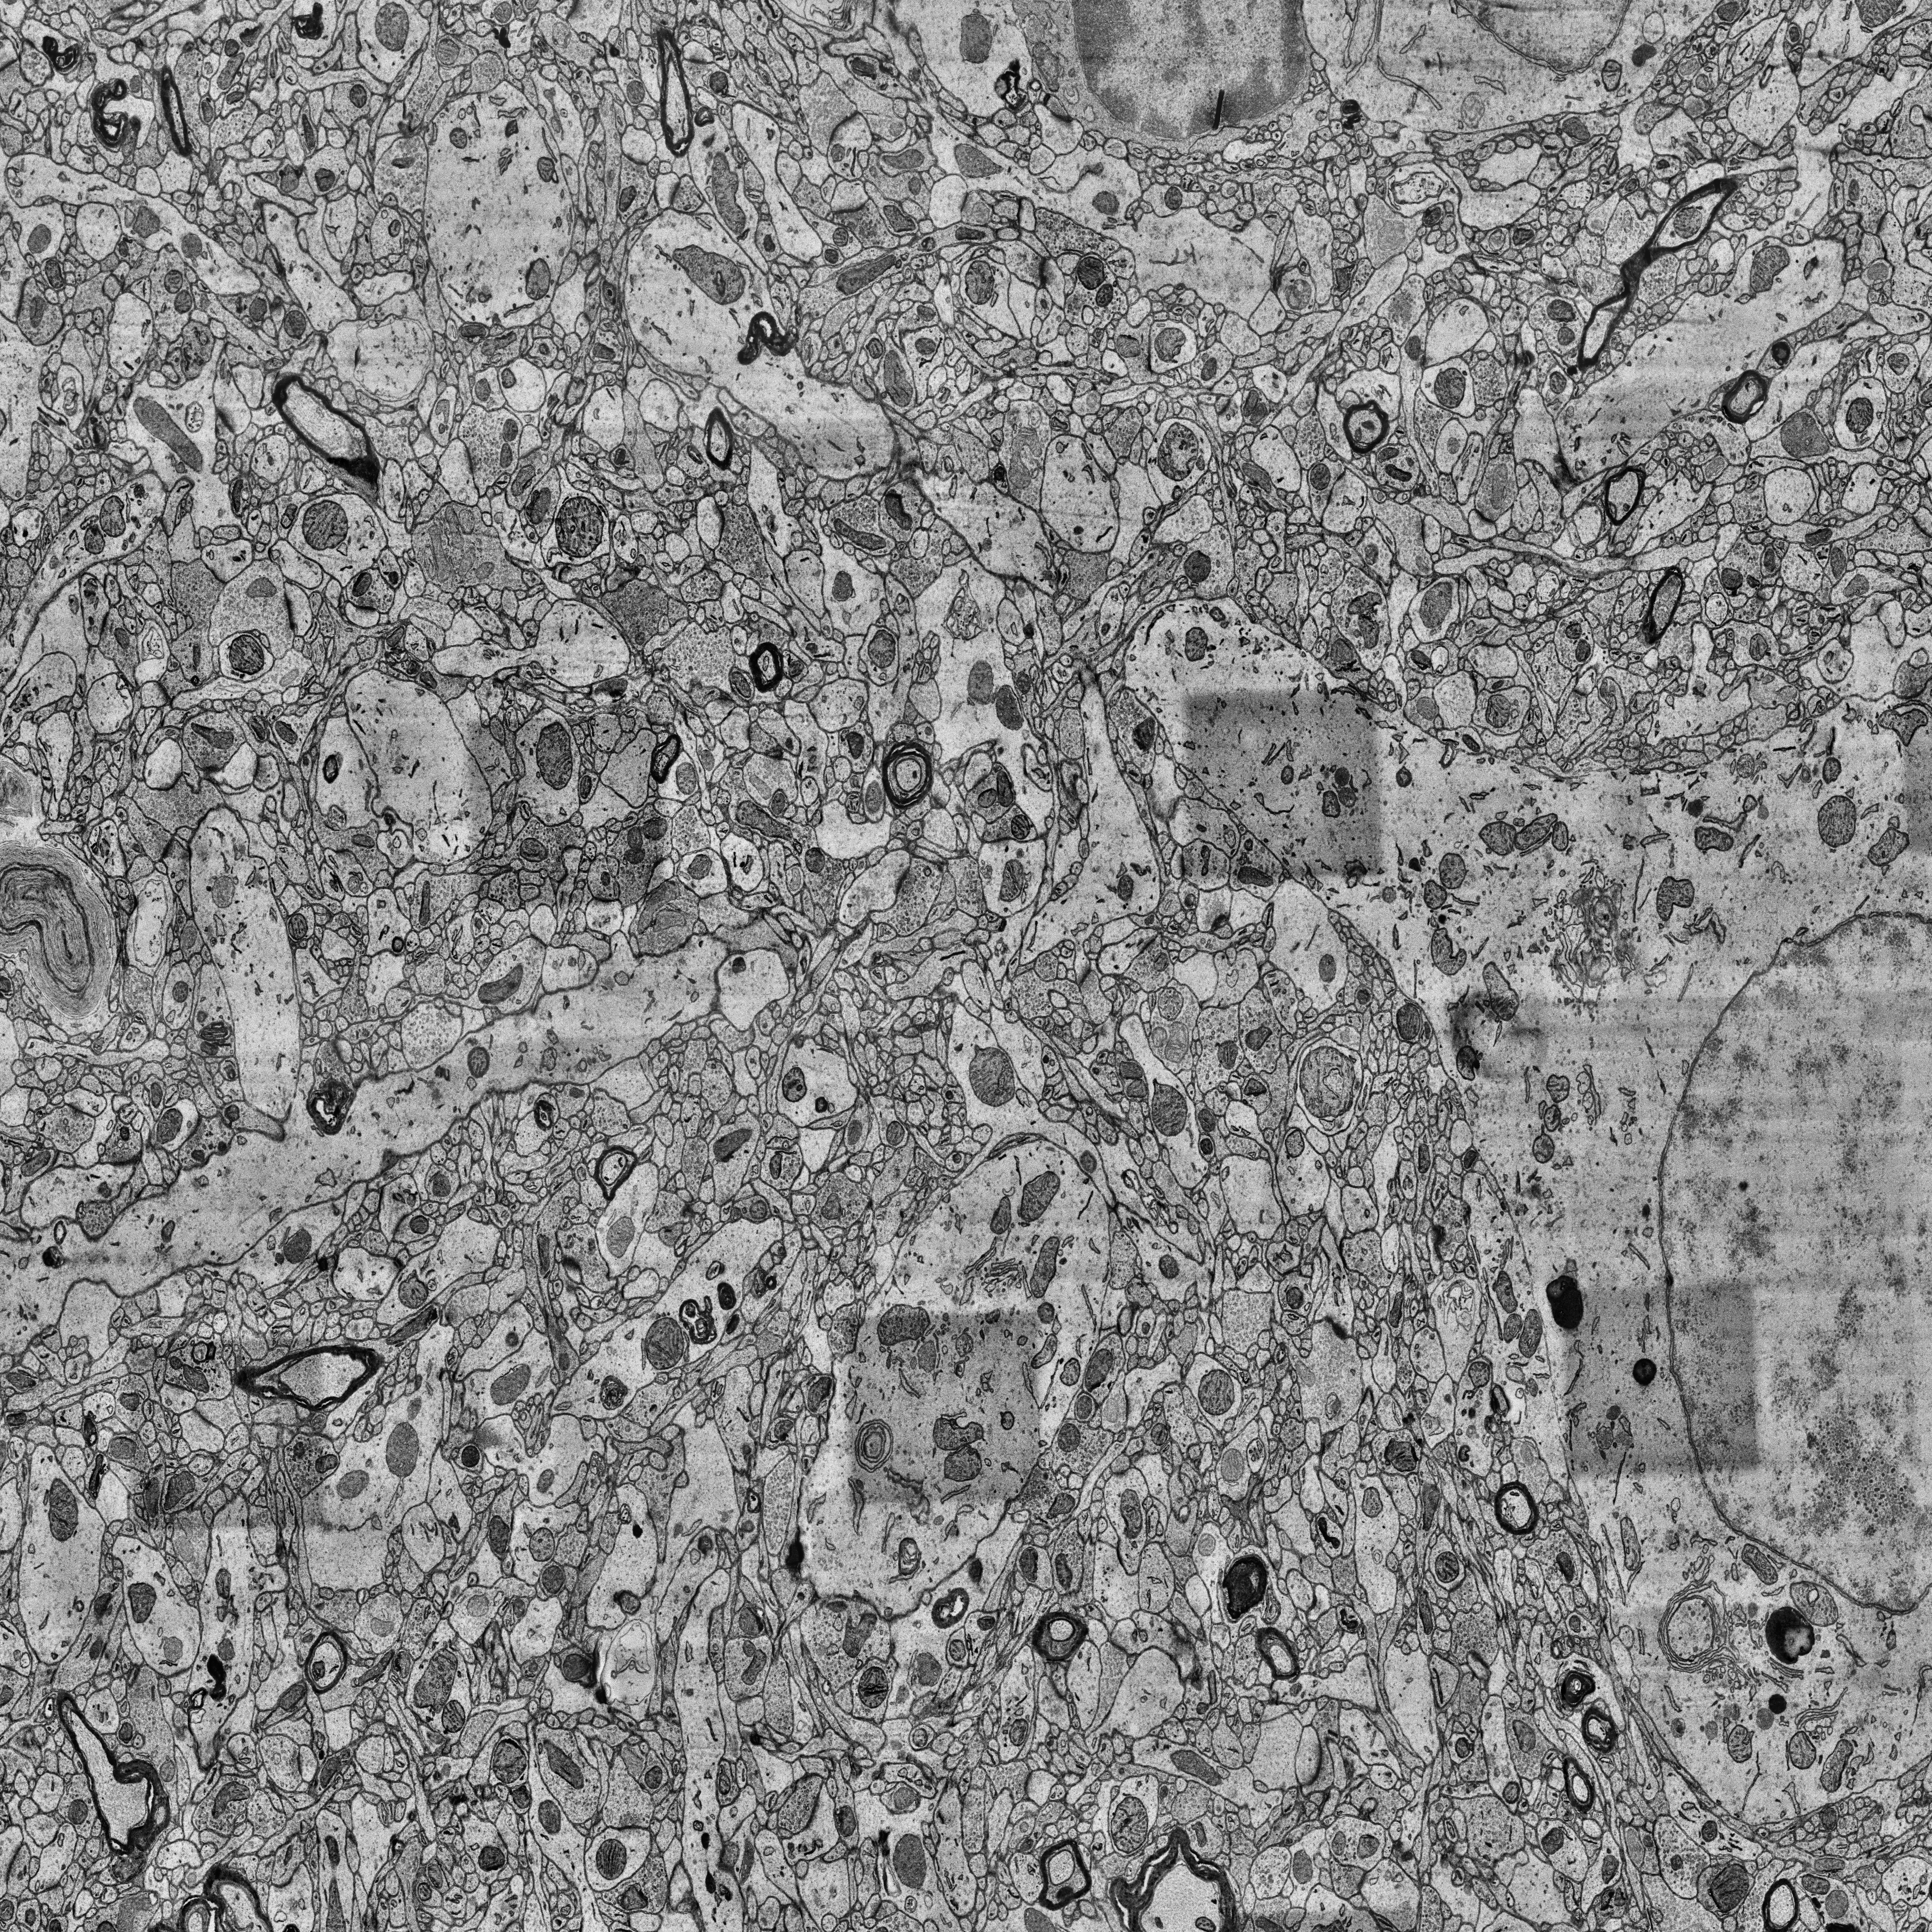
Electron microscopy slice of human cortex tissue
Slice depth (z): 270
Mitochondria instances in slice: 462